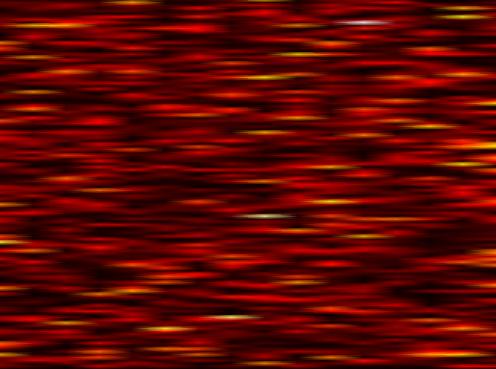
Label: WOLA